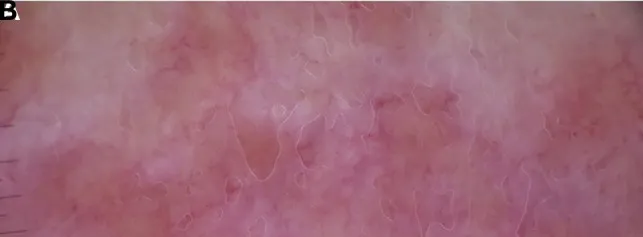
(A) The dermoscopic pattern consisting of pale orange areas on an erythematous background together with fine linear vessels is indicative of a granulomatous skin disease.
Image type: medical_photograph (skin_photograph)